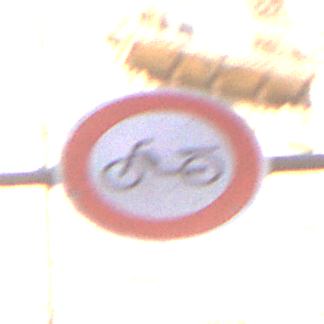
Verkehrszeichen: VerbotMofas
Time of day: MorningAfternoon
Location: Outdoor (Urban)
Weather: PartlyCloudy
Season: NotSpecified
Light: Natural